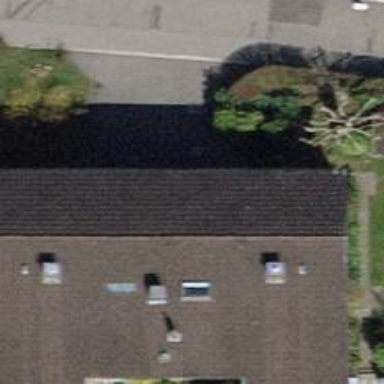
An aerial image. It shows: Building with tiled roof.